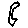
Label: moon